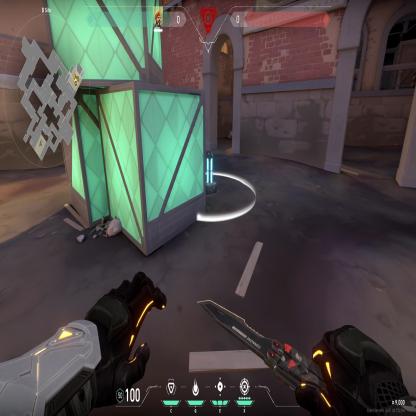
Label: planted spike